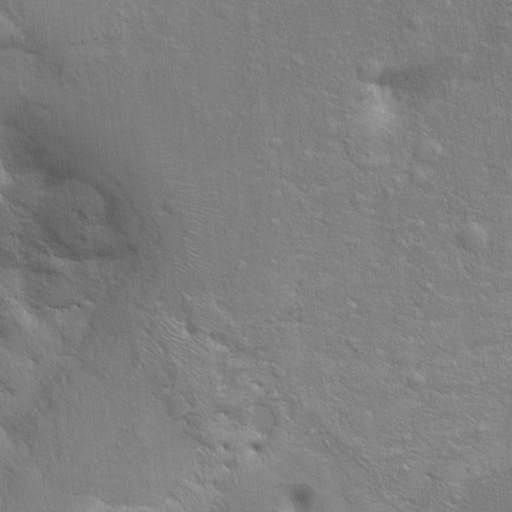
Classes present: Background, Cone